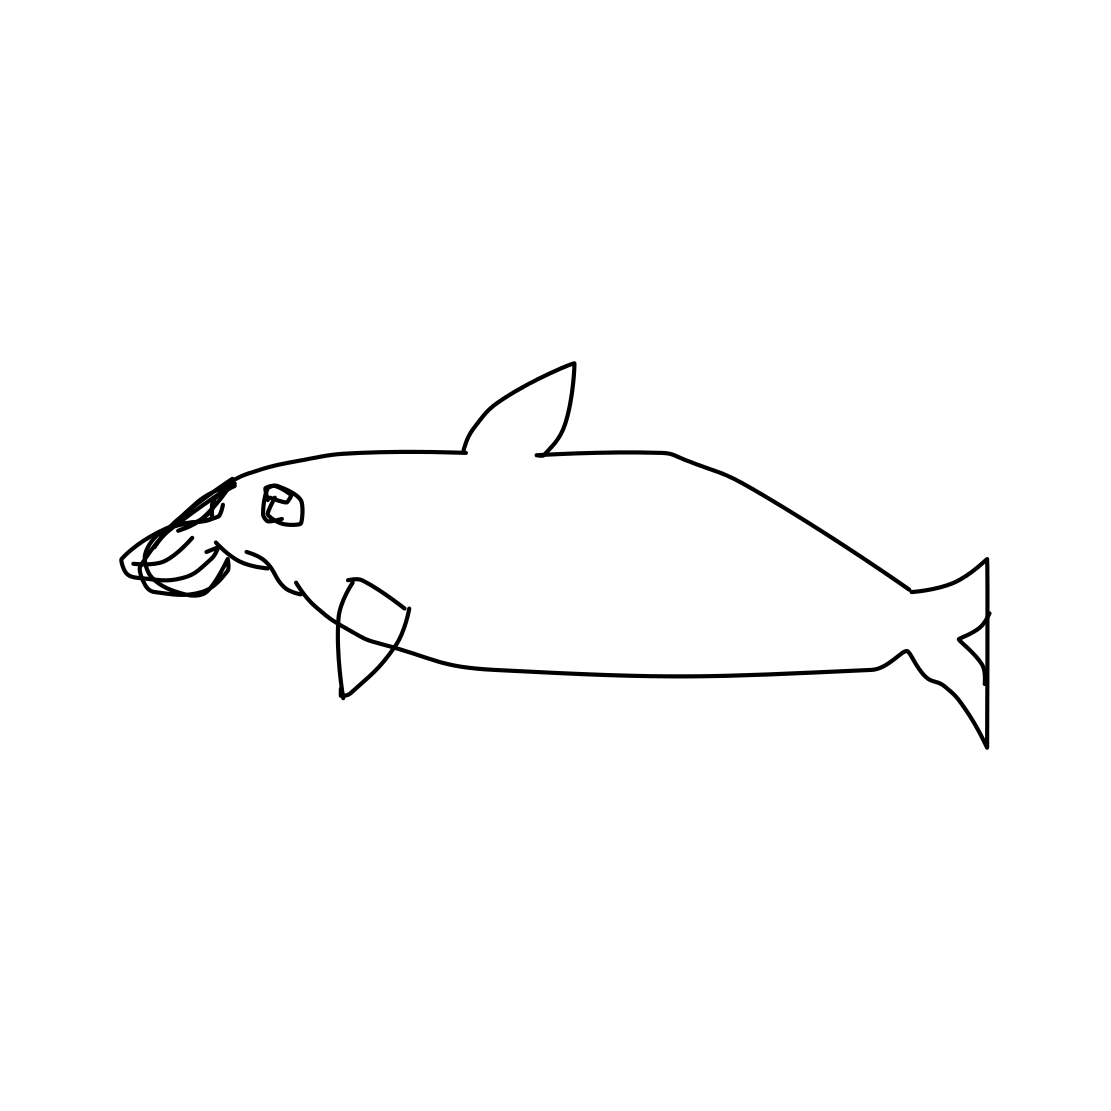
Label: dolphin